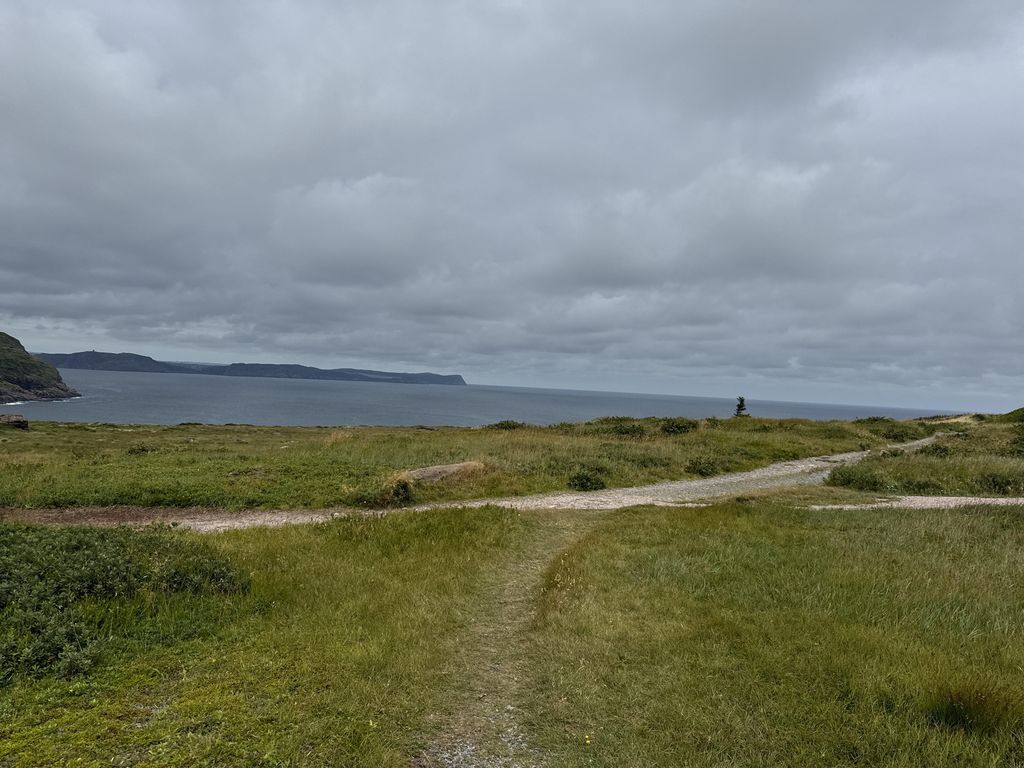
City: st_johns